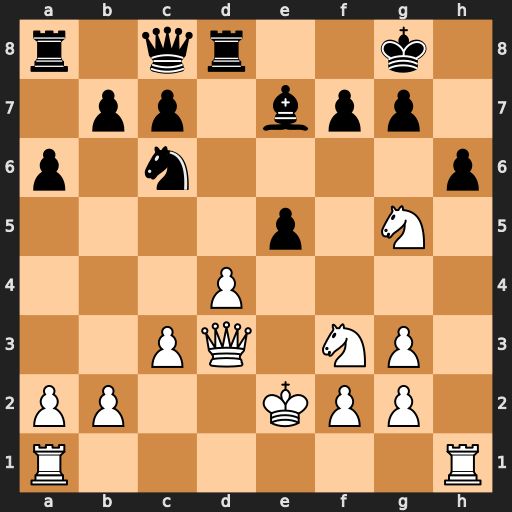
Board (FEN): r1qr2k1/1pp1bpp1/p1n4p/4p1N1/3P4/2PQ1NP1/PP2KPP1/R6R
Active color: w
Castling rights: -
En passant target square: -
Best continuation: Qh7+ Kf8 Qh8#